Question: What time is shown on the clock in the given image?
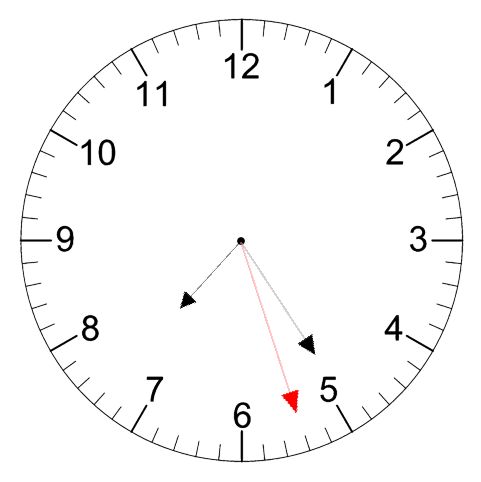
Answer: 07:24:27